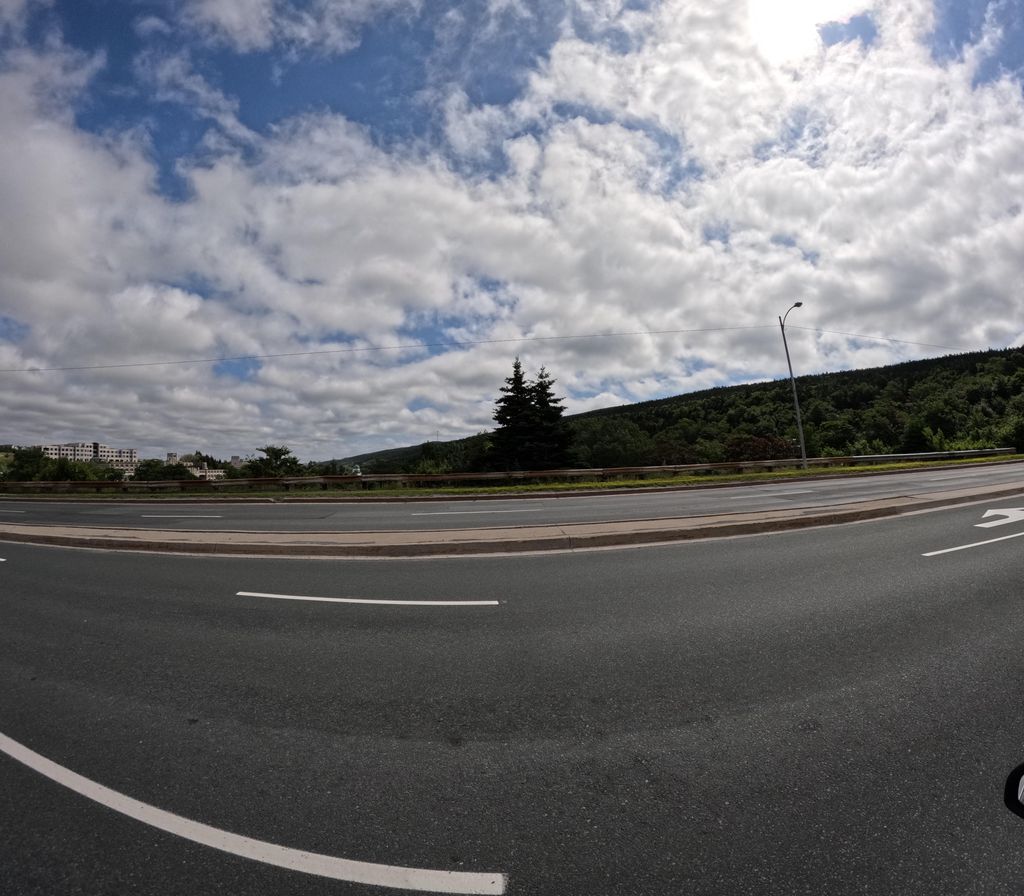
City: st_johns